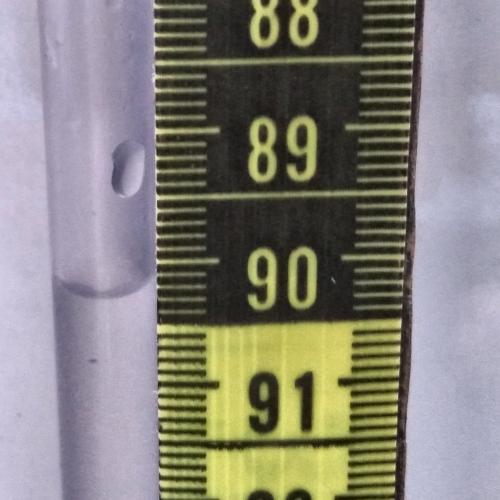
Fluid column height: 90.3 cm